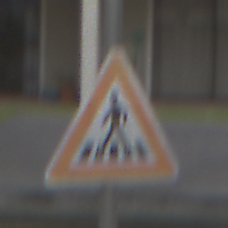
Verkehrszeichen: FussgaengerueberwegRechts
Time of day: Midday
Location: Outdoor (Urban)
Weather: Overcast
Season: NotSpecified
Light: Natural